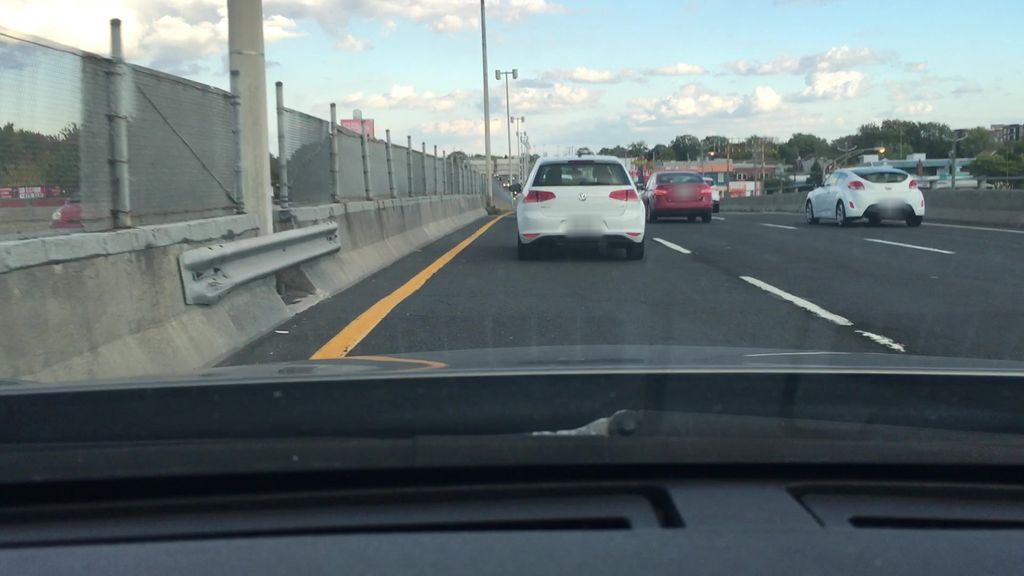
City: montreal